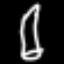
Label: pencil